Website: ulta-beauty
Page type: delivery-shipping
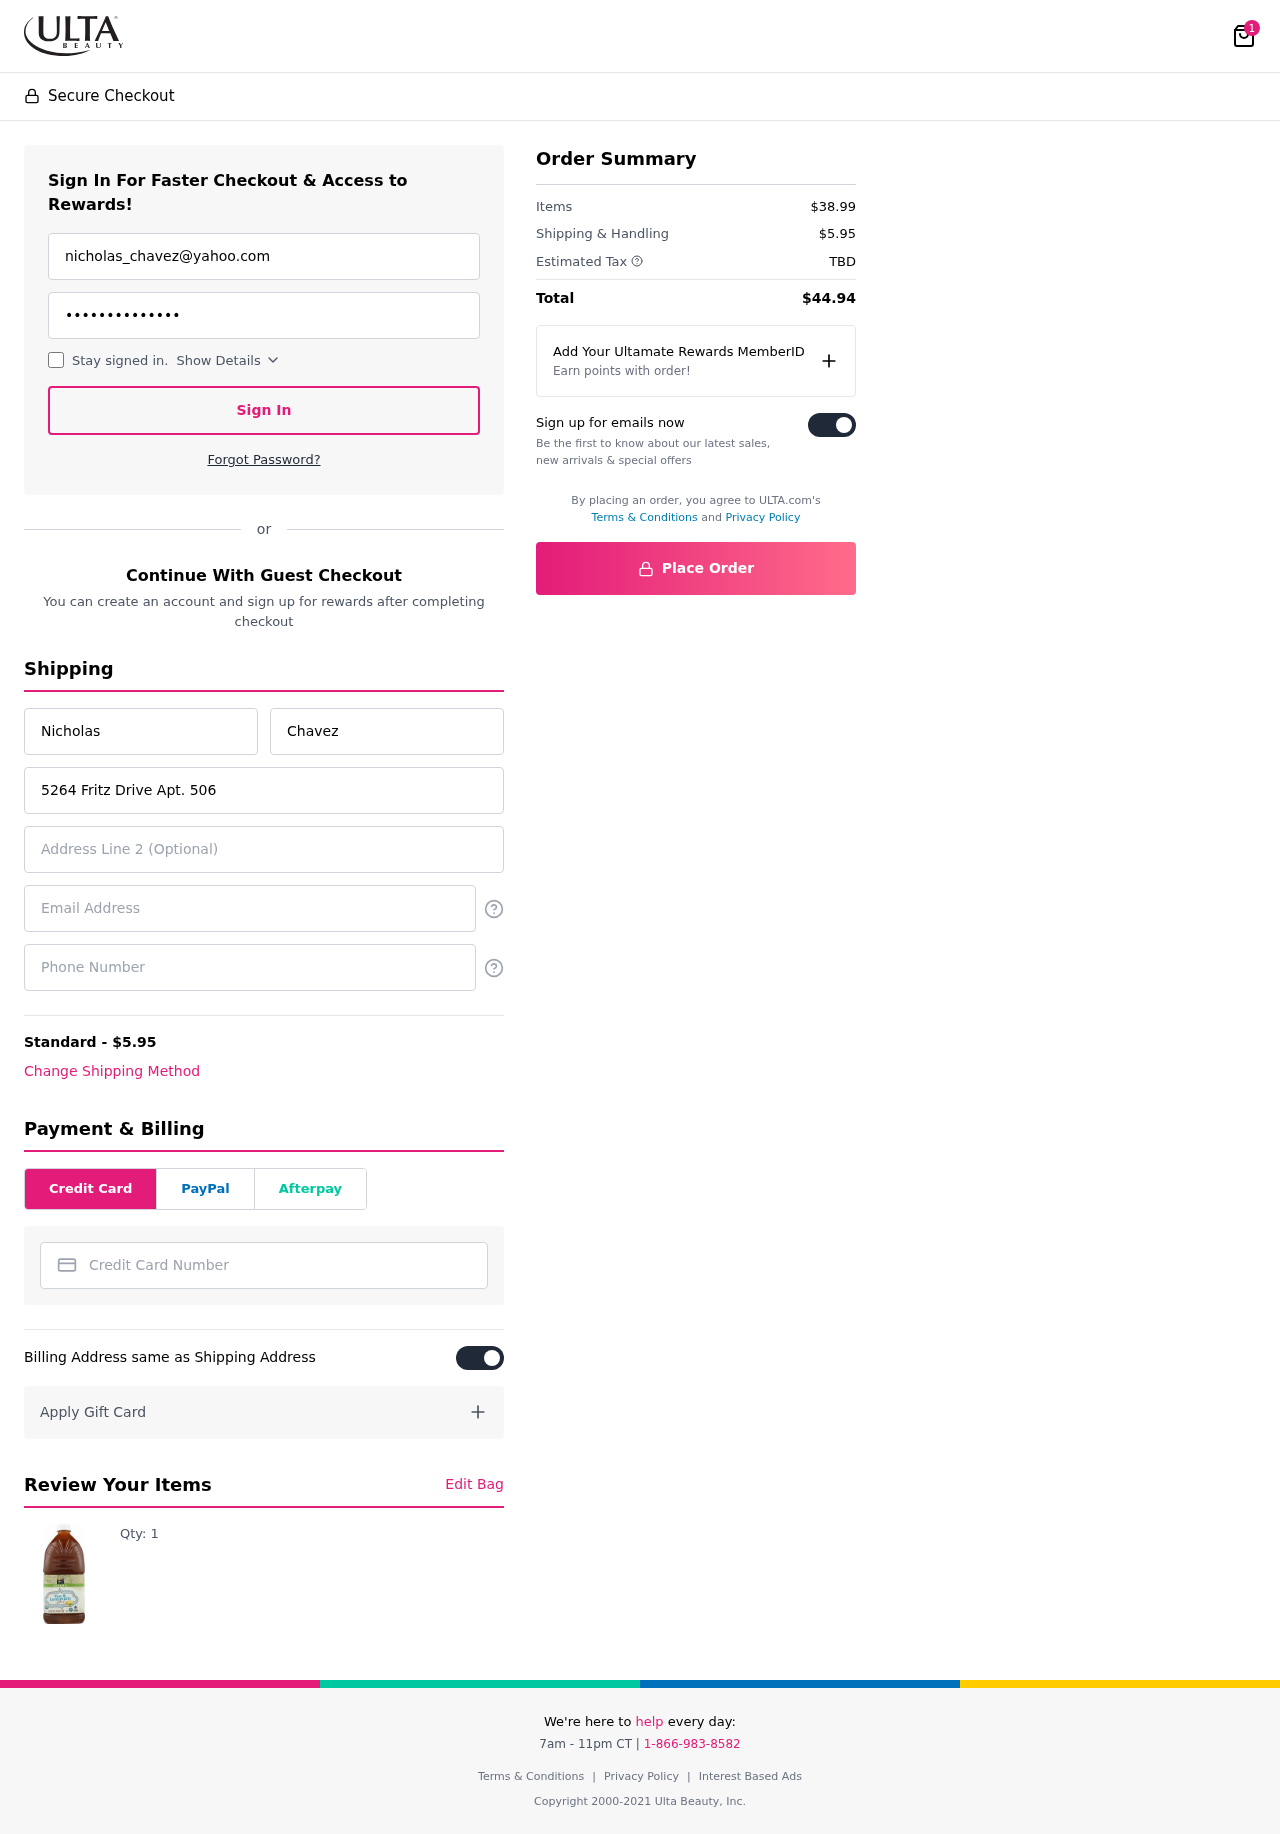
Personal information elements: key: PII_CARD_NUMBER
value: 4638 6630 9715 2034
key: PII_EMAIL
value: nicholas_chavez@yahoo.com
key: PII_EMAIL2
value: nicholas_chavez@yahoo.com
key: PII_FIRSTNAME
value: Nicholas
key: PII_LASTNAME
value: Chavez
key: PII_PHONE
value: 5798239329
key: PII_STREET
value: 5264 Fritz Drive Apt. 506
Product elements: key: PRODUCT1_QUANTITY
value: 1
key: PRODUCT1
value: Qty: 1
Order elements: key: ORDER_NUM_ITEMS
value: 1
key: ORDER_SHIPPING_COST
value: $5.95
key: ORDER_SUBTOTAL
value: $38.99
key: ORDER_TAX
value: TBD
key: ORDER_TOTAL
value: $44.94